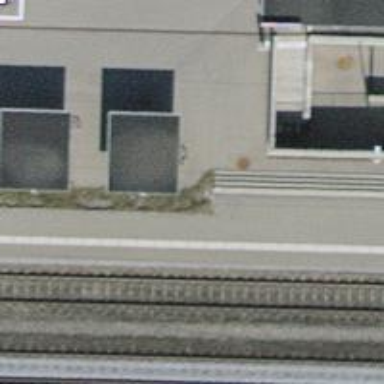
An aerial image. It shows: Concrete steps.